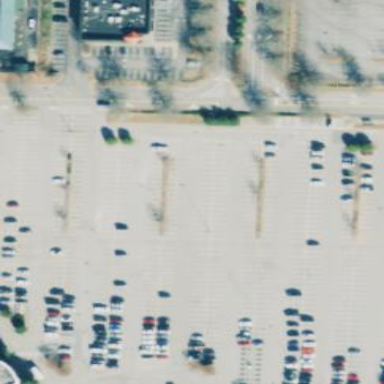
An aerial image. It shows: Parking area with surface dedicated for park and ride.